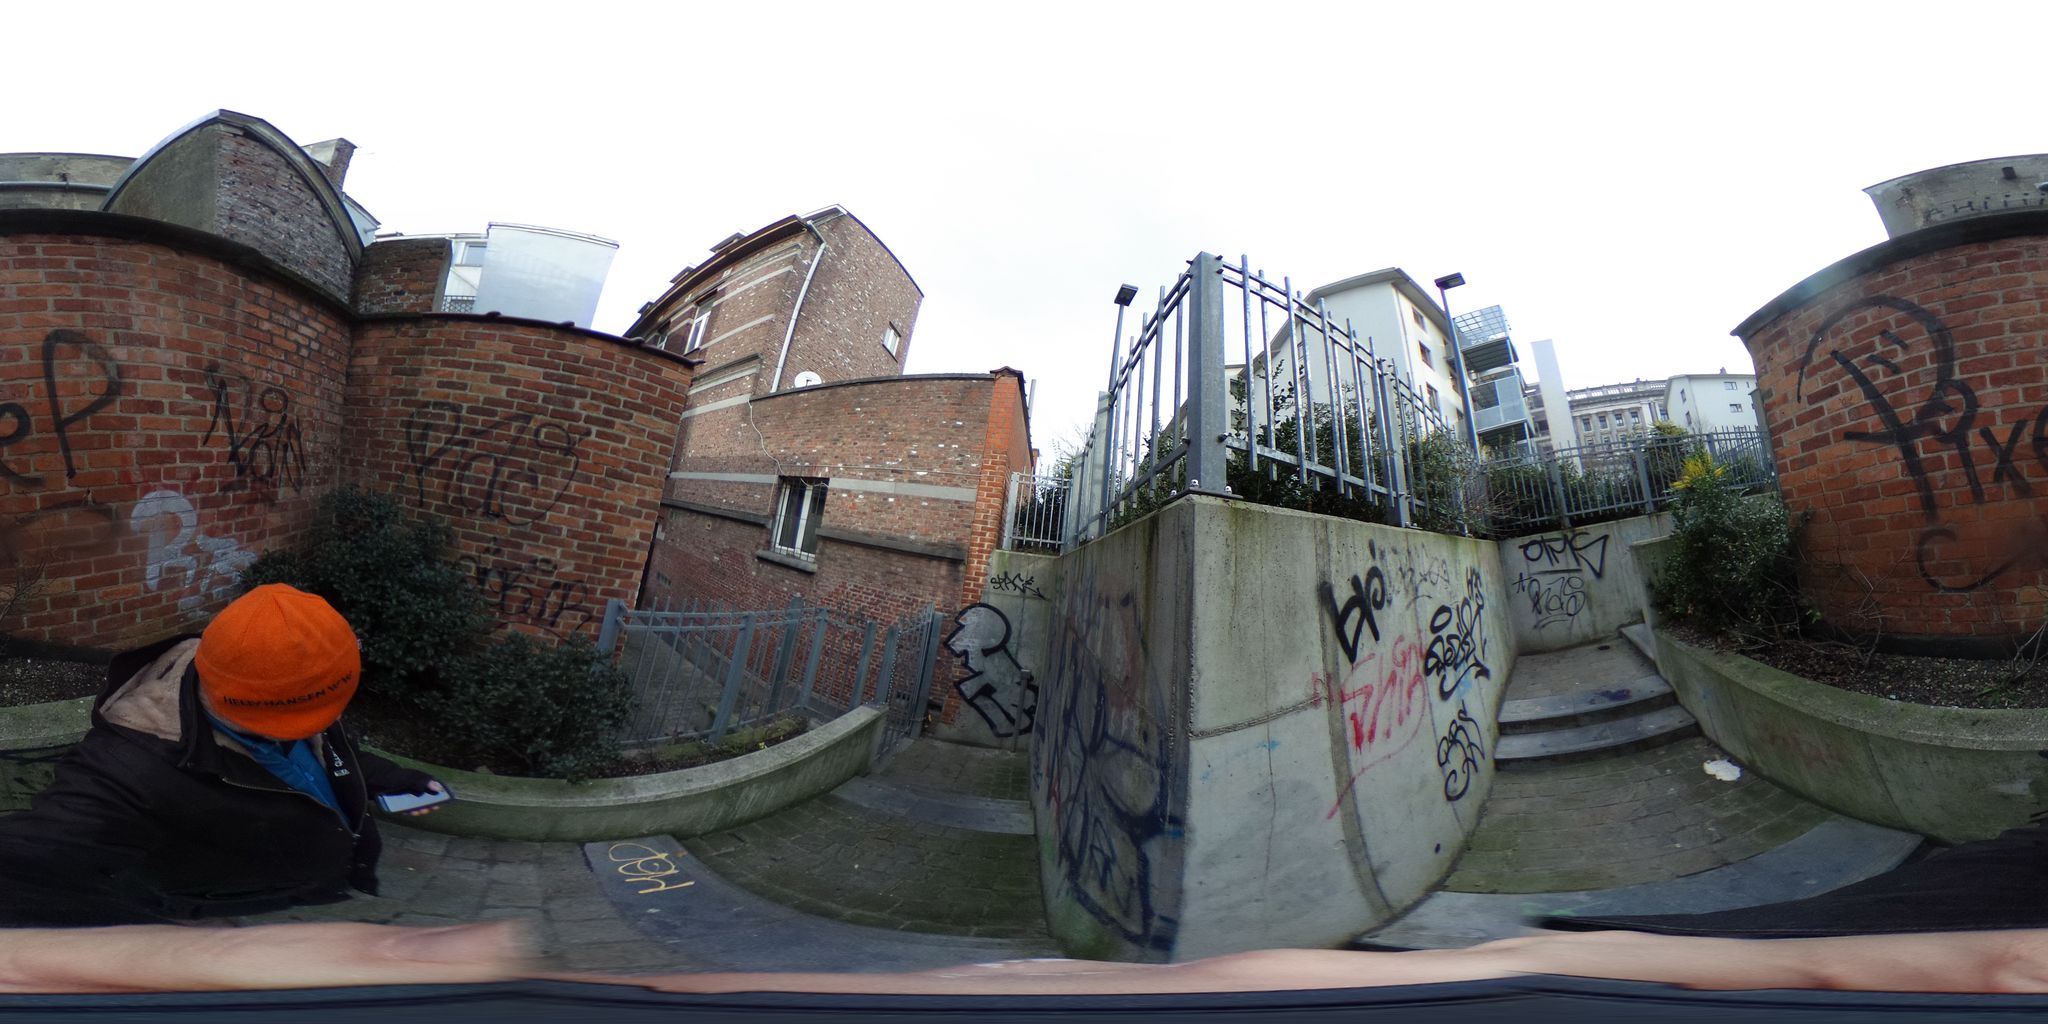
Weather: snowy
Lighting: day
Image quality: slightly poor
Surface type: walking surface
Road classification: service, steps
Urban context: urban centre
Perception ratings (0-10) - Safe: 0.34, Lively: 7.54, Beautiful: 6.86, Boring: 4.36, Depressing: 5.21, Wealthy: 5.27